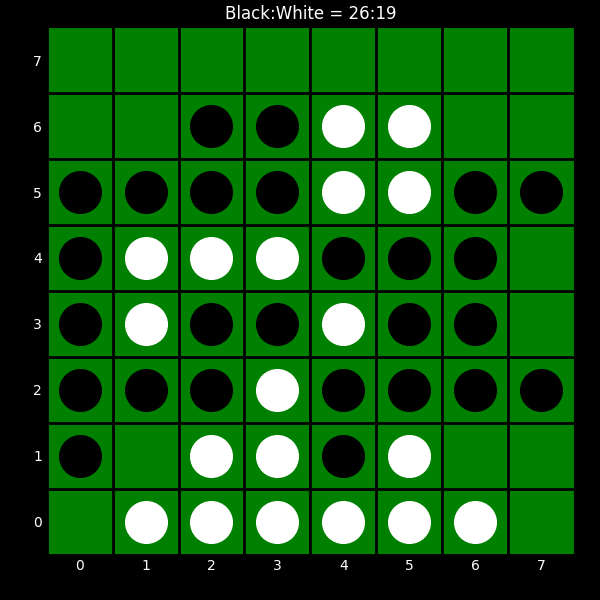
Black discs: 26
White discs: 19